Question: I am consuming a web service from a url. When I test using SoapUI, I get the response immediately (See image below) and that the request data I sent out made it through to the other end.
So in my C# application I did the same thing, I consumed the web service wsdl and auto generated the proxy class. I create a request based on that proxy class with the exact same request data I used in SoapUI and sent out. I confirmed that at the other end they received my data successfully and no error is shown.
However, I never receive any ID back and after a while I would get this exception:
> Error The HTTP request to '<URL>' has exceeded the allotted timeout of 00:00:59.<PHONE>. The time allotted to this operation may have been a portion of a longer timeout.
Am I missing something here? I downloaded the WSDL and generated the mock service with SoapUI and if I make a call to that mock web service locally, I would get it right away.the ID back right away.
Here is my code:
'''
string serverURL = Settings.Default.ExtensionServiceURL;
//Get Proxy class client
ext.ExtWSPortTypeClient client = new ext.ExtWSPortTypeClient();
EndpointAddress addr = new EndpointAddress(serverURL);
try
{
client.Endpoint.Address = addr;
Uri site = new Uri(serverURL);
client.Endpoint.ListenUri = site;
ExtensionData eData = new ExtensionData();
client.ChannelFactory.CreateChannel();
Console.WriteLine("Sending Locator Event Request to Web Service");
ext.locatorEventResponse1 resp = await client.locatorEventAsync(eData.GenerateLocatorEventRequest(ev));
}
catch (Exception ex)
{
Console.WriteLine("Error " + ex.Message);
}
finally
{
if (client != null)
{
((ICommunicationObject)client).Close();
}
}
'''

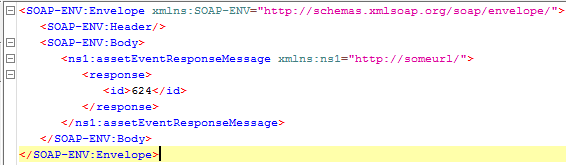
Answer: So I ended up configure Fiddler2 to sniff my SoapUI request and compare it against my application request. In the the Application request header I saw the following:
'''
Content-Type: text/xml; charset=utf-8
SOAPAction: ""
Host: engage.ext-inc.com
Content-Length: 1036
**Expect: 100-continue**
'''
That Expect:100-continue is not in the SoapUI request which successfully sent out and got the response. With this in mind I took the SoapUI request in Fiddler and compose a new one base on it...except I put in Expect:100-continue and guess what, I received no response.
Upon reading about it I came across this <URL>
And voila, upon putting ServicePointManager.Expect100Continue = false; into my code prior making the web service call I get the response back right away.